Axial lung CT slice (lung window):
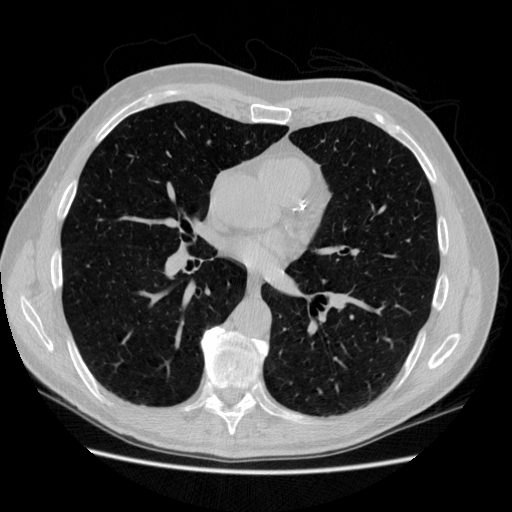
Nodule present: no